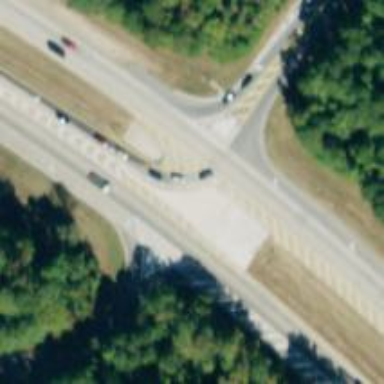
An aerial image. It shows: Trunk link highway.